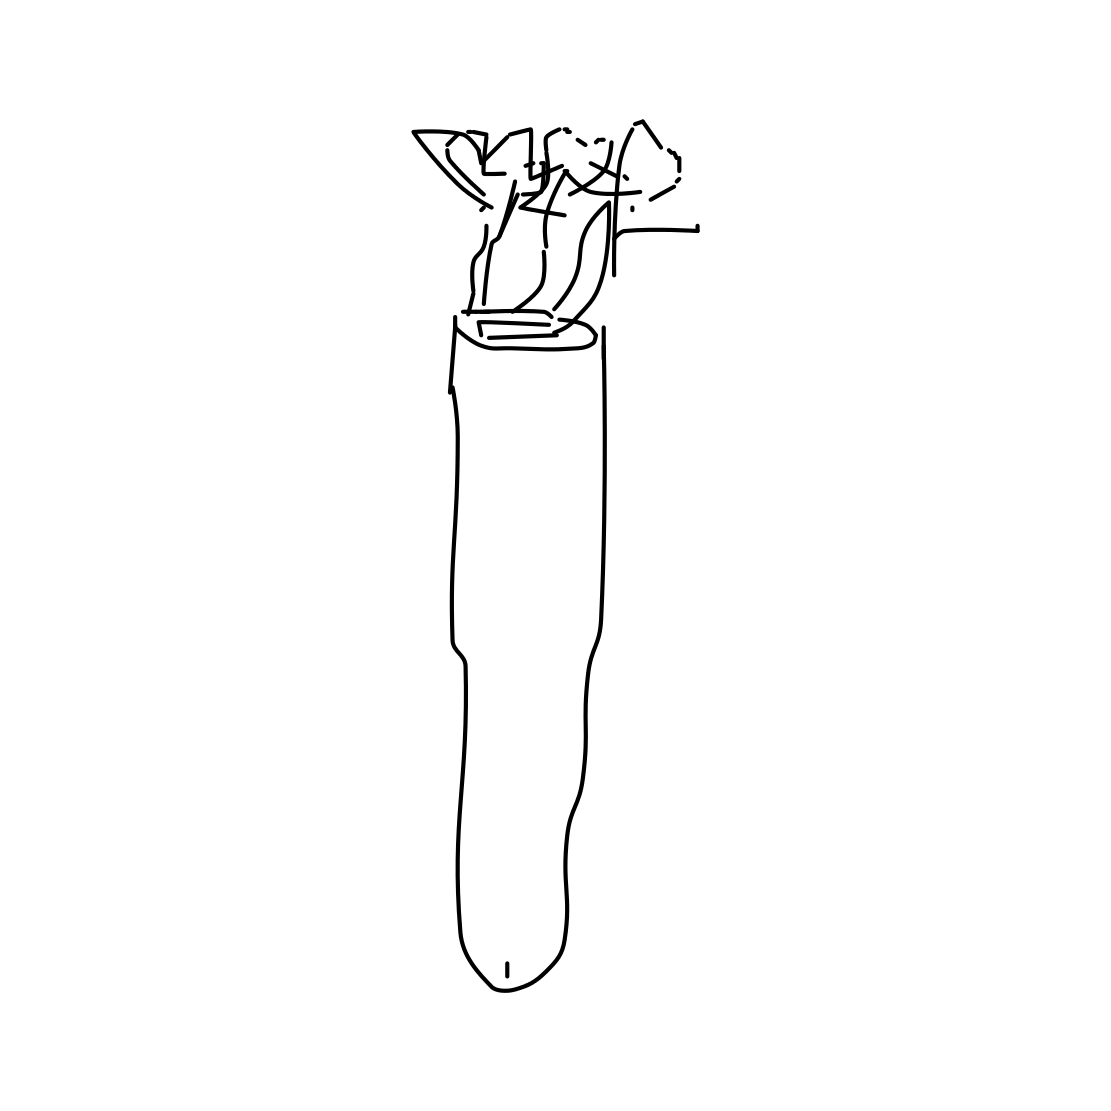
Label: carrot